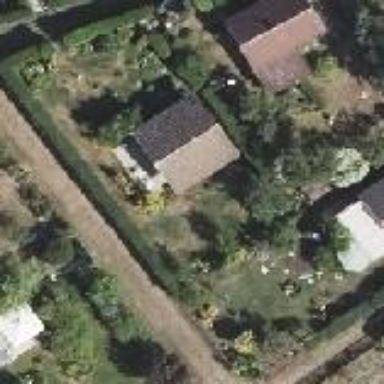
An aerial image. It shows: Plot within allotments.